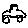
Label: car